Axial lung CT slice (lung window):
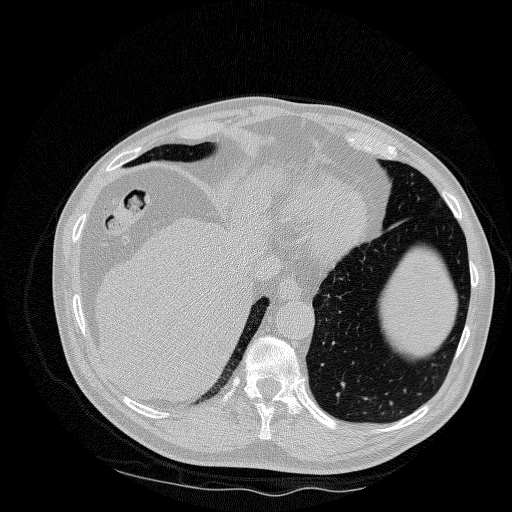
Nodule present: no